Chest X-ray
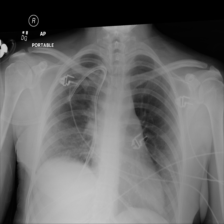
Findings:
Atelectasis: negative
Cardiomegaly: negative
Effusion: negative
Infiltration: negative
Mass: negative
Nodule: negative
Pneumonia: negative
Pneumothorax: negative
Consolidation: negative
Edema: negative
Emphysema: negative
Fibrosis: negative
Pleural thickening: negative
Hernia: negative